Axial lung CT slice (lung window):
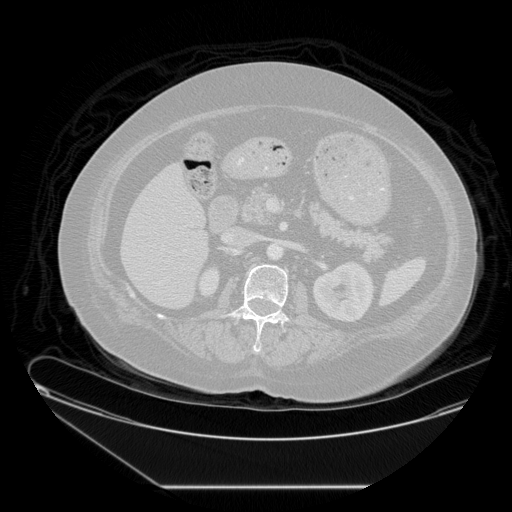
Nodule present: no